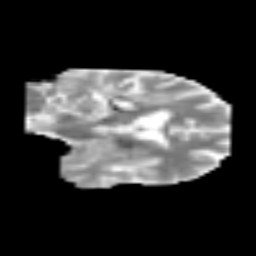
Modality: MD
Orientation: coronal
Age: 51
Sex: female
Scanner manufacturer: siemens
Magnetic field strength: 3 T
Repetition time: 3.2 s
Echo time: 0.081 s